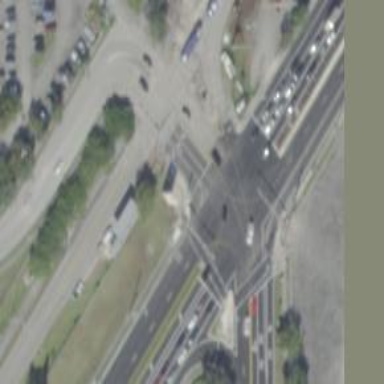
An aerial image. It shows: Crossing with marked lines on the road.